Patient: sex M, age 37
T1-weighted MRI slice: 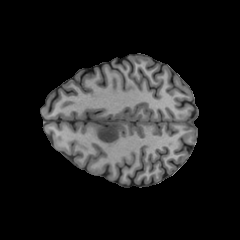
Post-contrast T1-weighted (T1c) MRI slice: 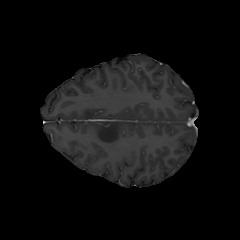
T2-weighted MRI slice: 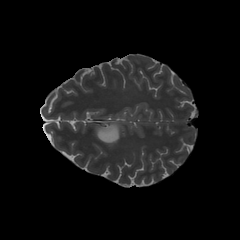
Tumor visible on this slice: yes
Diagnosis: Astrocytoma, IDH-mutant
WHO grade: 2